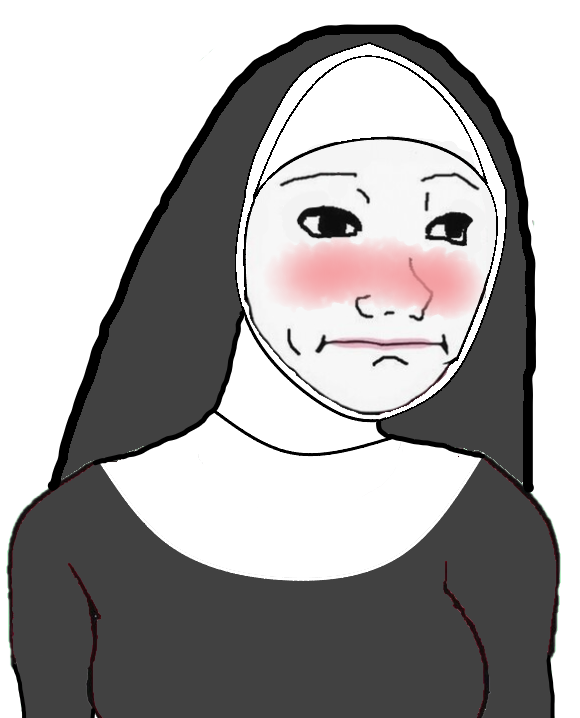
Label: 5_Daddys_Girl